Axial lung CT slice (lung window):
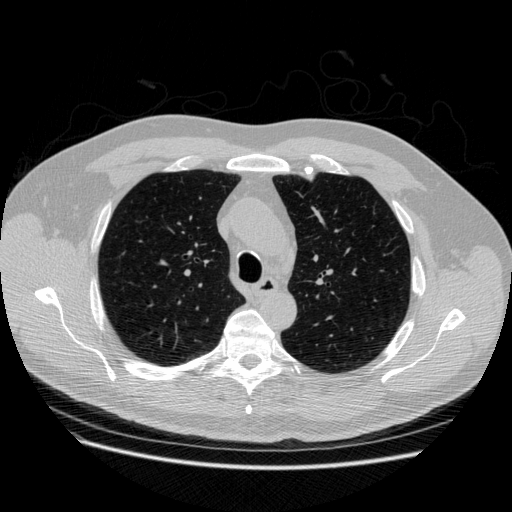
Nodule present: no